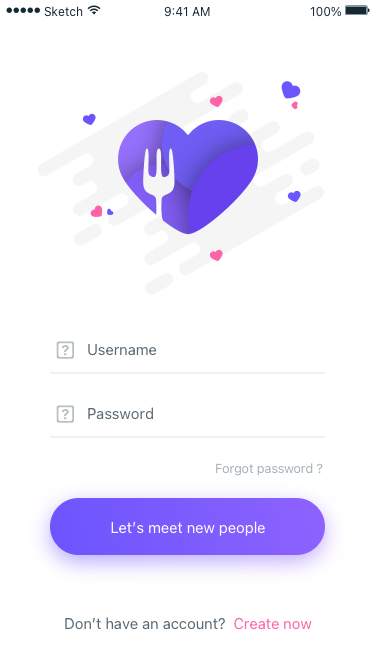
Text in this UI design:
Don’t have an account?  Create now
Let’s meet new people
Forgot password ?
Password

Username
